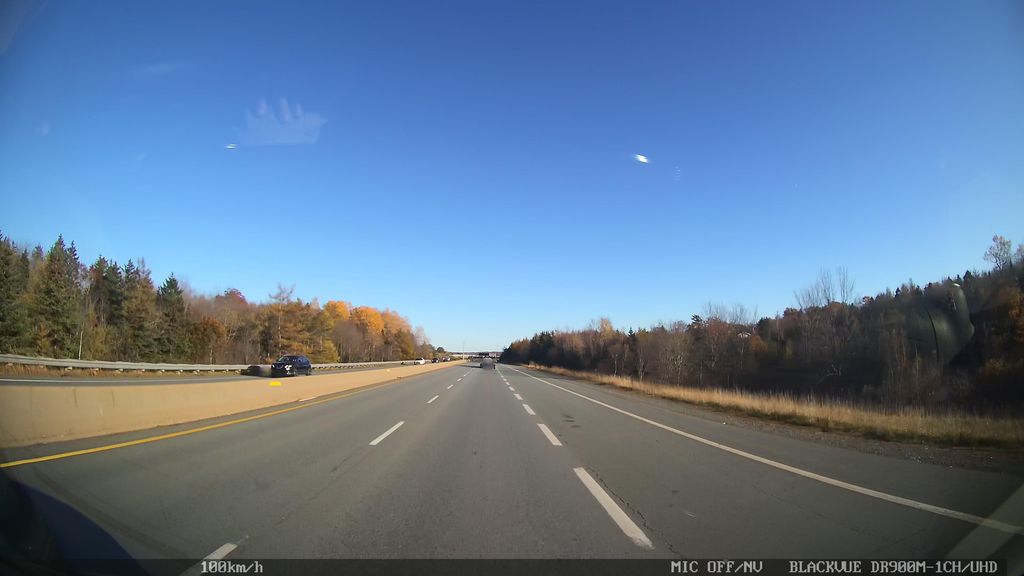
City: halifax